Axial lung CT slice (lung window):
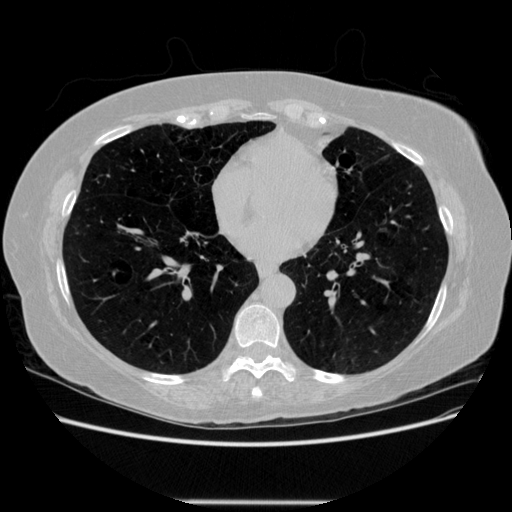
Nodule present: no